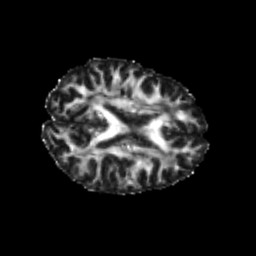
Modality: FA
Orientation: axial
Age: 20
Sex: male
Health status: healthy
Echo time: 0.074 s